Question: I am trying to set Progress image and Track image for UIProgress view using the designer, preview screen shows me the desired view with track image as the background of the progress bar and Progress image used for progress bar. But when i run my code both the images are not getting used instead progress is displayed using the background color and tint color of the View. Can someone tell me how to override the tint color and background color and use Progress image and Track Image property.

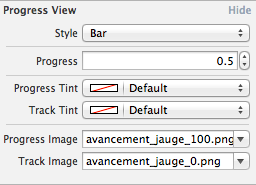
Answer: Try this following code in programmatically,
'''
[progressView setTrackImage:[UIImage imageNamed:@"track"]];
[progressView setProgressImage:[UIImage imageNamed:@"progress"]];
'''